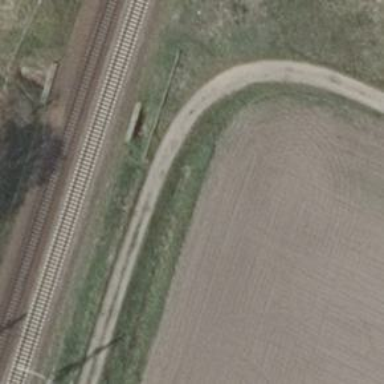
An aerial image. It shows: Gravel track with track type of grade3.